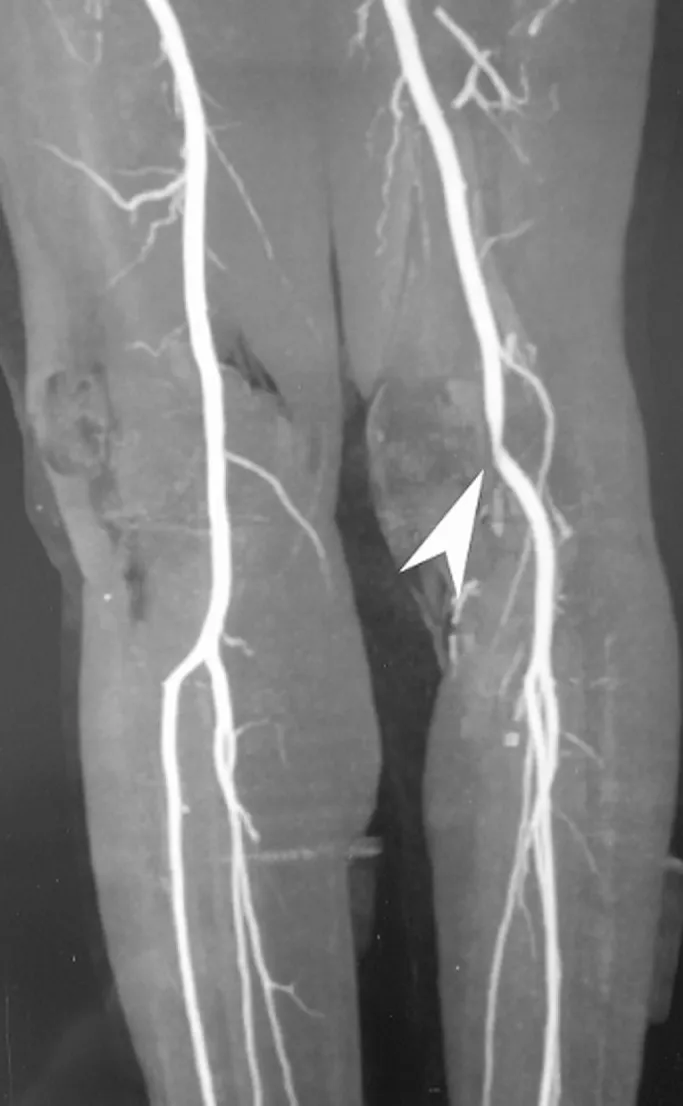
CT Angiography showing a partial occlusion of the popliteal artery due to the entrapment syndrome (PAES).
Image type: radiology (ct)